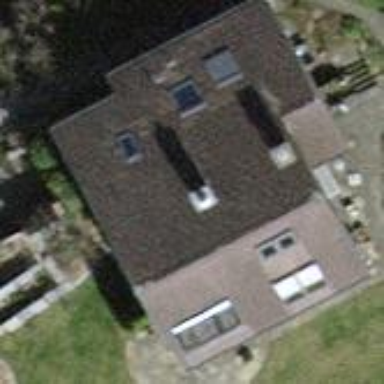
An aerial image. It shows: Detached building with saltbox roof shape.